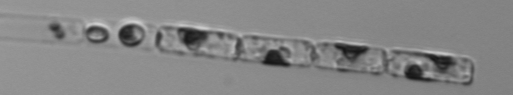
Label: Guinardia_delicatula_TAG_internal_parasite